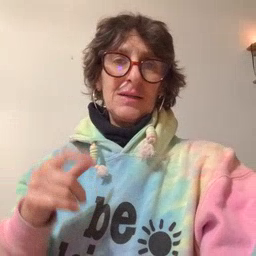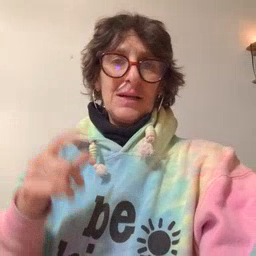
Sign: why